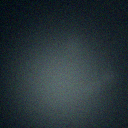
Screen state: off